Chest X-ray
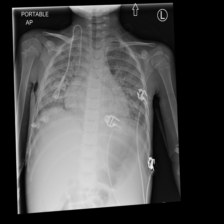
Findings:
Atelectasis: negative
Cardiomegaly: negative
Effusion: negative
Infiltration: negative
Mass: negative
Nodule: negative
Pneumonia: negative
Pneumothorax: negative
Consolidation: negative
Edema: negative
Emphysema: negative
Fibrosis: negative
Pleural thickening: negative
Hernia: negative